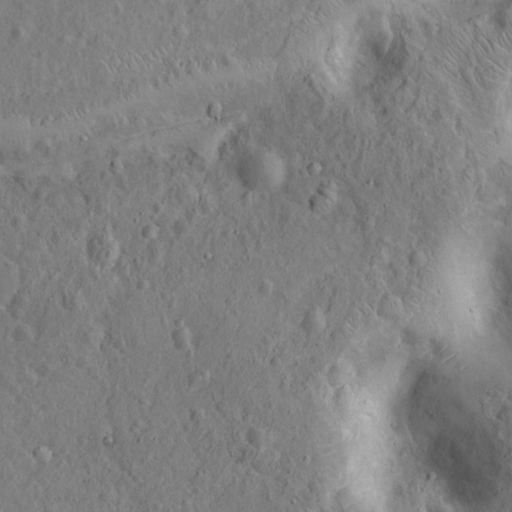
Classes present: Background, Cone